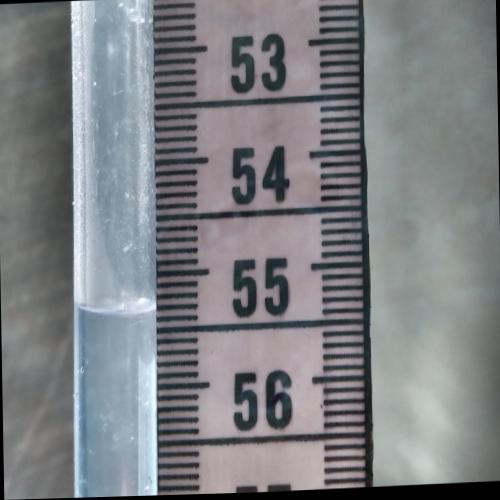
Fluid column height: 55.3 cm